Question: I have a weird issue 'TypeError: Cannot read property 'allowed' of undefined' on last element in '$scope.leaveType'.
Thanks @dusky its fixed the problem, but now am getting below errors in console, here is screenshot
Full code of controller is <URL>
its seems its not getting '$scope.myLeaves[id]'
'''
$scope.myLeaves = { "1": 18, "2": 12, "3": 0, "4": 0, "5": 1, "6": 1, "7": 1};
'''

Please help what i have missed here.
'''
$scope.leaveType = [
{ "id": "1", "name": "Paid Leave", "allowed": 18},
{ "id": "2", "name": "Caual Leave", "allowed": 12},
{ "id": "3", "name": "Maternity Leave", "allowed": 0},
{ "id": "4", "name": "Paternity Leave", "allowed": 0},
{ "id": "5", "name": "Celebration Leave", "allowed": 1},
{ "id": "6", "name": "Compensatory Off","allowed": 1},
{ "id": "7", "name": "Optional Holiday Leave", "allowed": 1}
];
$scope.myLeaves = { "1": 18, "2": 12, "3": 0, "4": 0, "5": 1, "6": 1, "7": 1};
$scope.taken = function (index) {
var allowed = $scope.leaveType[index].allowed,
leaveTypeId = $scope.leaveType[index].id,
taken = (parseFloat(allowed,10)) - (parseFloat($scope.myLeaves[leaveTypeId], 10));
return taken;
}
//Get remaining leaves in a category
$scope.remaining = function (index) {
var allowed = $scope.leaveType[index].allowed,
leaveTypeId = $scope.leaveType[index].id,
remain = (parseFloat(allowed,10)) - $scope.taken(leaveTypeId, allowed);
return remain;
}
'''
Here is <URL>
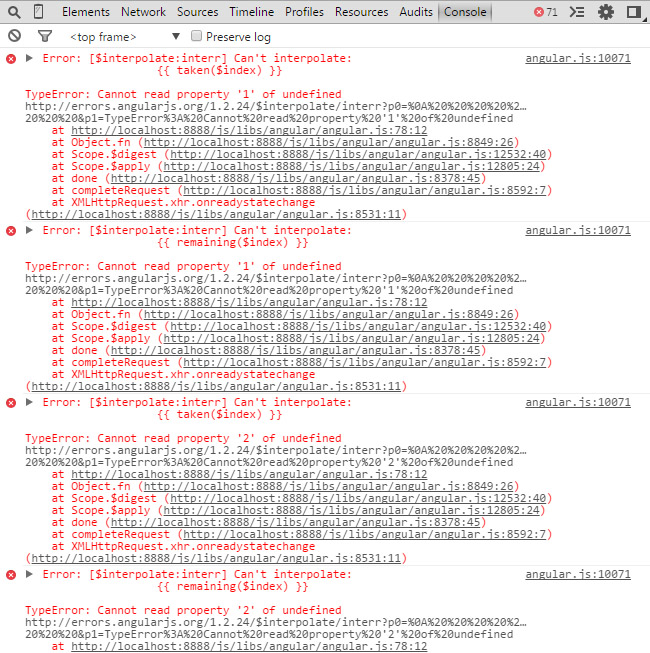
Answer: Your remaining function is wrong. '$scope.taken' takes the index as argument. By the way: <URL>. And it's not needed here as allowed is already a number.
The error is on this line:
'''
remain = (parseFloat(allowed,10)) - $scope.taken(leaveTypeId, allowed);
'''
It should be:
'''
remain = allowed - $scope.taken(index);
'''
So it becomes:
'''
$scope.remaining = function (index) {
var allowed = $scope.leaveType[index].allowed,
remain = allowed - $scope.taken(index);
return remain;
}
'''